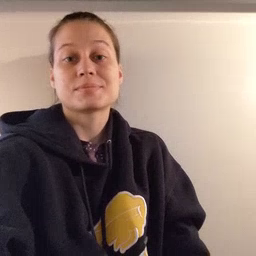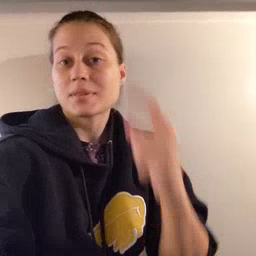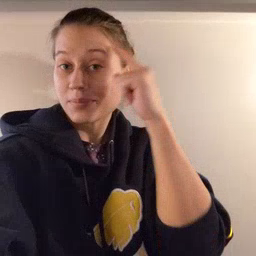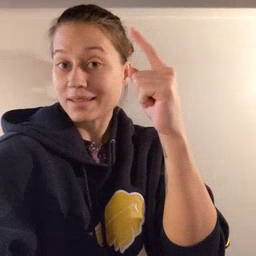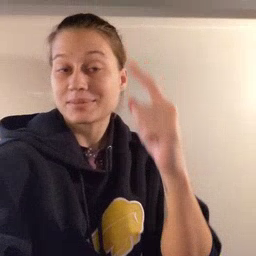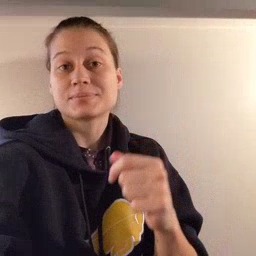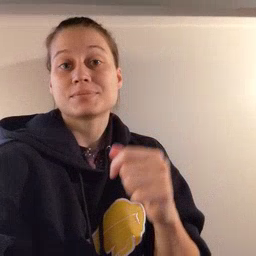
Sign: penny